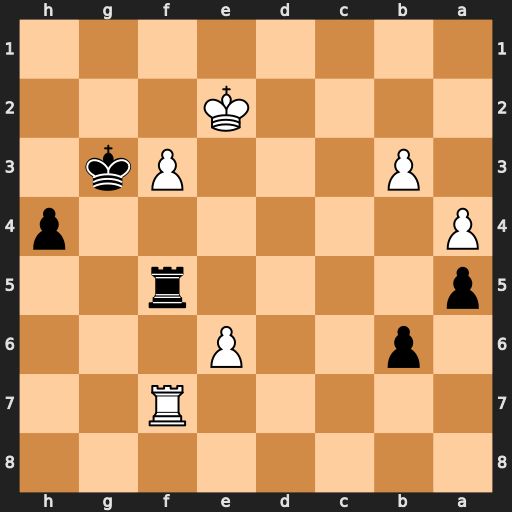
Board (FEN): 8/5R2/1p2P3/p4r2/P6p/1P3Pk1/4K3/8
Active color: b
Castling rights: -
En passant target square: -
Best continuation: Re5+ Kf1 Rxe6